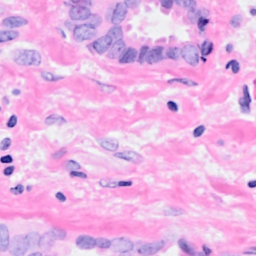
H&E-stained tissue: Breast